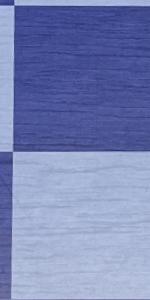
Label: Empty